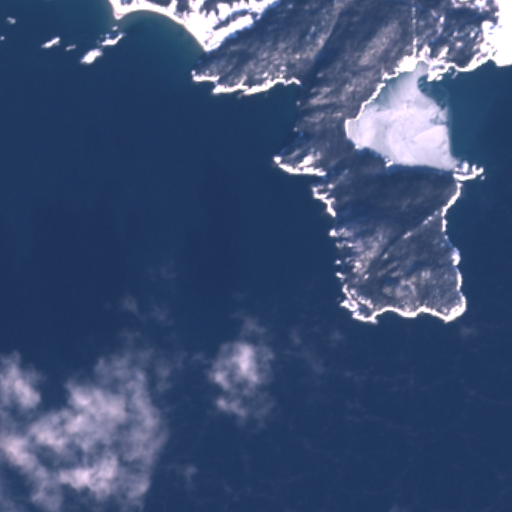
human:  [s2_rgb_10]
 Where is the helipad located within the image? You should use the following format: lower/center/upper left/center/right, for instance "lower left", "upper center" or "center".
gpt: The helipad is located in the center right of the image.
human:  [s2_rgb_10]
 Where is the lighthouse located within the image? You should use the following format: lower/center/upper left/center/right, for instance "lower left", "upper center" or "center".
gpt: The lighthouse is located in the center right of the image.
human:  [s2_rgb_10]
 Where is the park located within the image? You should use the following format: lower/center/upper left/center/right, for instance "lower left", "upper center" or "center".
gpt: The park is located in the upper left of the image.
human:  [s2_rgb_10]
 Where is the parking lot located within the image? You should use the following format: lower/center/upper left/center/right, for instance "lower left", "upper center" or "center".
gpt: The parking lot is located in the upper center of the image.
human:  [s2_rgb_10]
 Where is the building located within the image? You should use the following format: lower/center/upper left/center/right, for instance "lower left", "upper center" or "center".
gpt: There is no building in the image.